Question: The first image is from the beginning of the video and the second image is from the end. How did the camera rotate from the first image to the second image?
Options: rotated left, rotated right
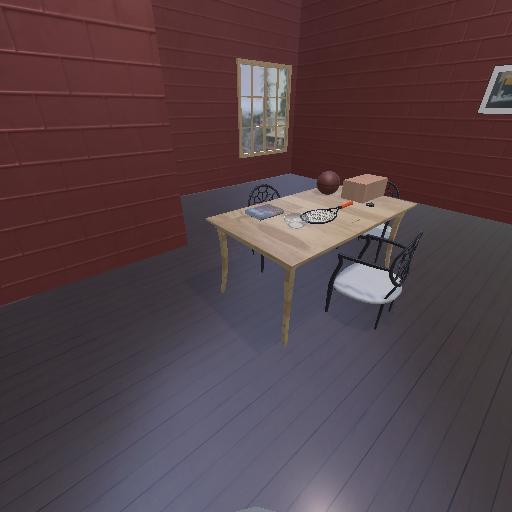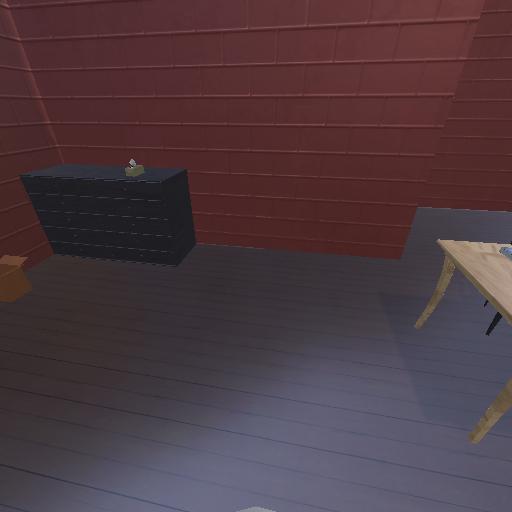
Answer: rotated left